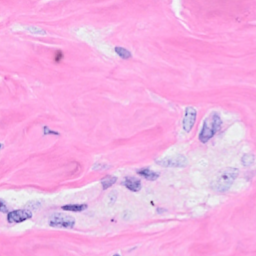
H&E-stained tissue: Breast